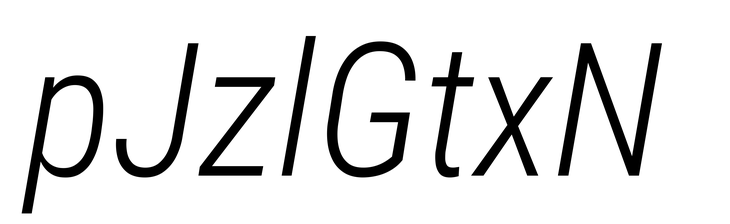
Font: Roboto-Italic_Condensed_Light_Italic